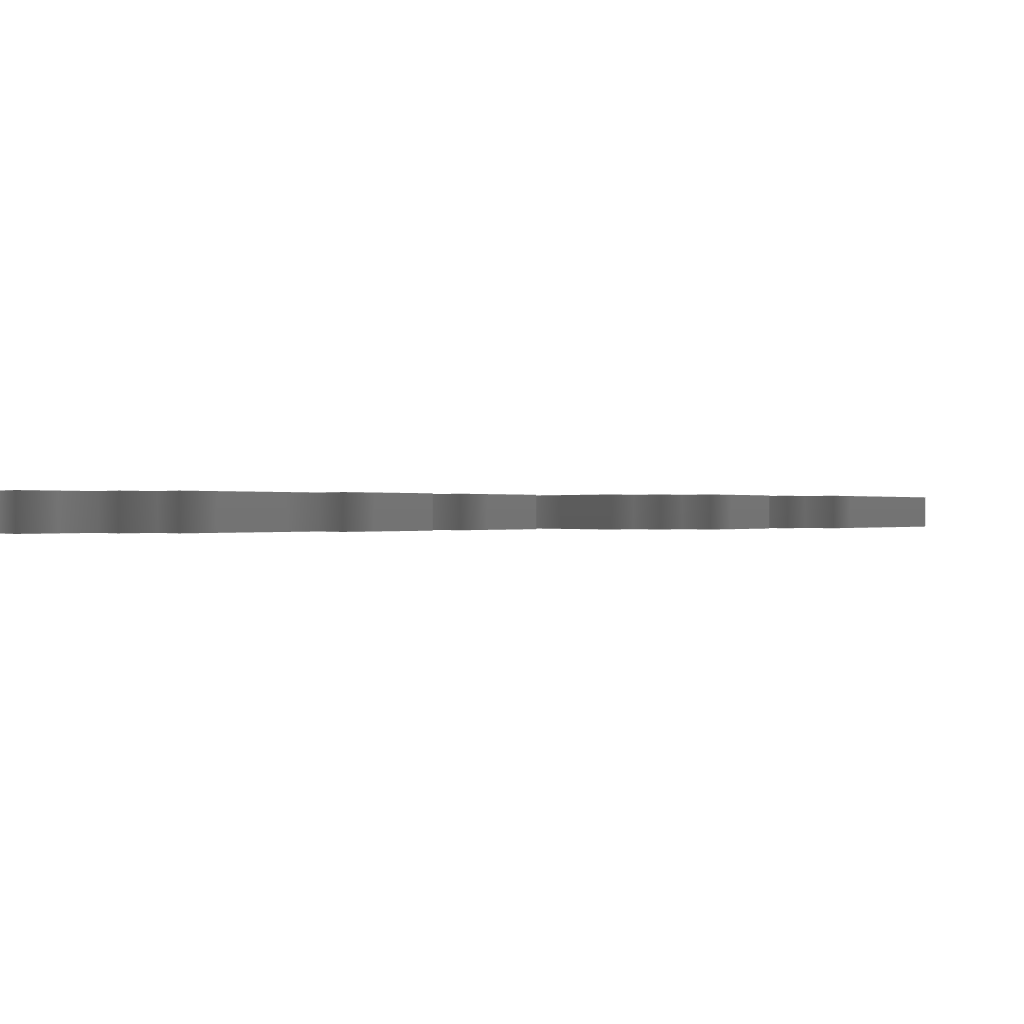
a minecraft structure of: Tutorial Cave